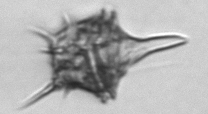
Label: Amylax